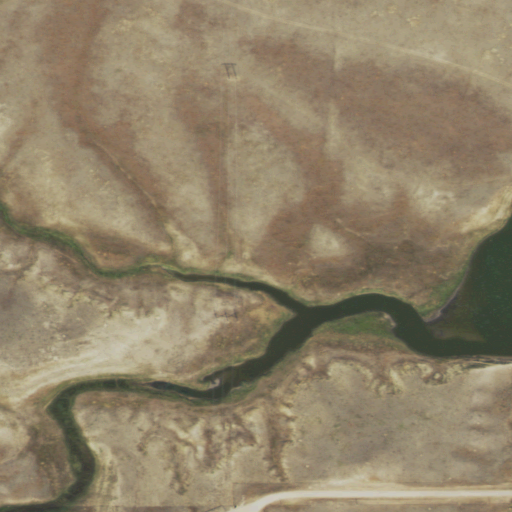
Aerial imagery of valley in Wyoming named Hall Field Draw containing shrub and grassland